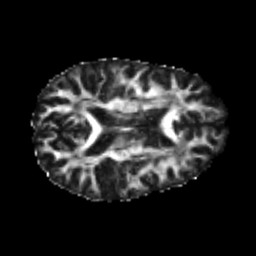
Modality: FA
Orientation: axial
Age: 24
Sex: male
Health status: healthy
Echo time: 0.074 s